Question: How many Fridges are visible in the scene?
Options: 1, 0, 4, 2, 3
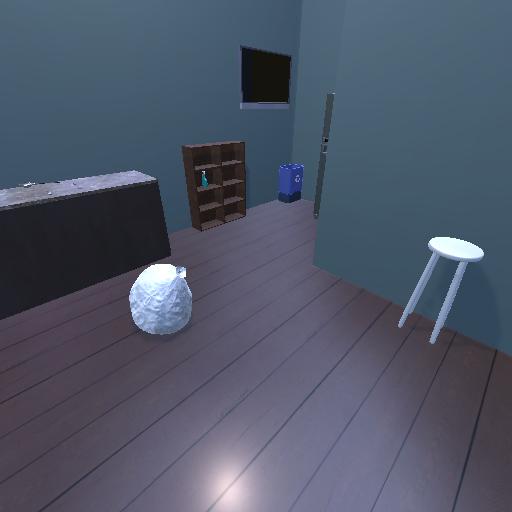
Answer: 1